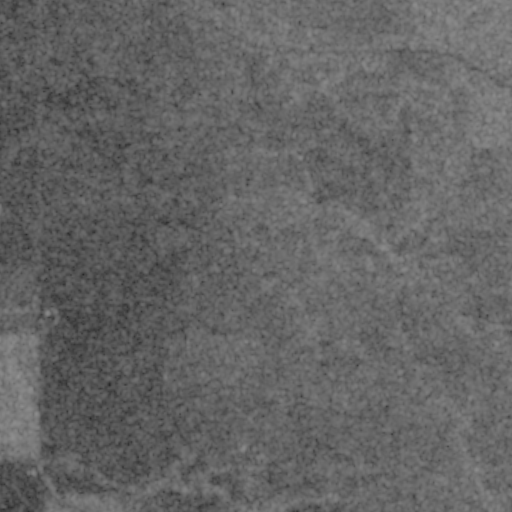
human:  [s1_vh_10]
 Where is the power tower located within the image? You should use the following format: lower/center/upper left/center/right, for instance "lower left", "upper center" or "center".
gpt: The power tower is located in the lower right of the image.
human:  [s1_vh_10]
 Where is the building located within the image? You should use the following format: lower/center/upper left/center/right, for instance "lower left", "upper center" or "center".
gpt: There is no building in the image.

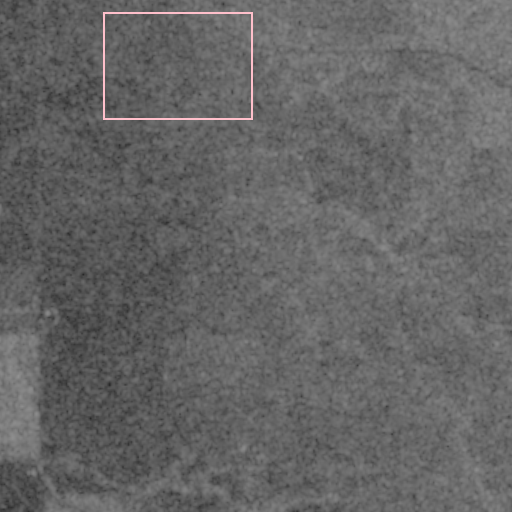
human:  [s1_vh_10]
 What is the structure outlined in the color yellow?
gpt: There is no yellow outline.
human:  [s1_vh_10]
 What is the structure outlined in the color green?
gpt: There is no structure outlined in green.